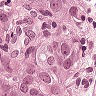
Metastatic tissue present: yes